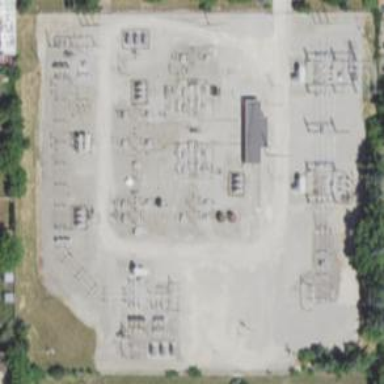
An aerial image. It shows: Transmission-level power substation.